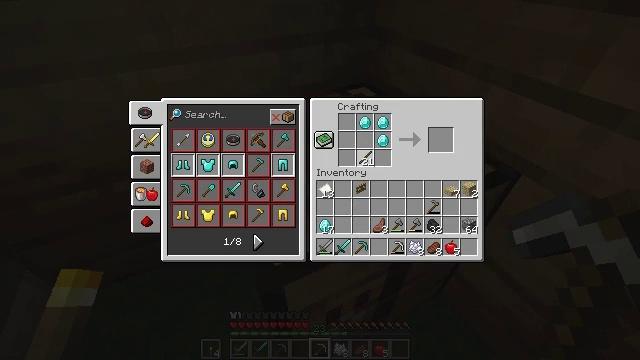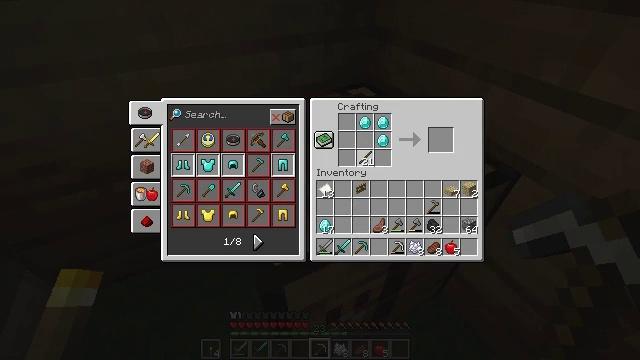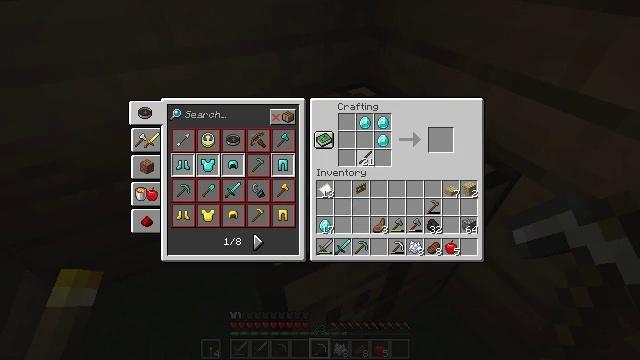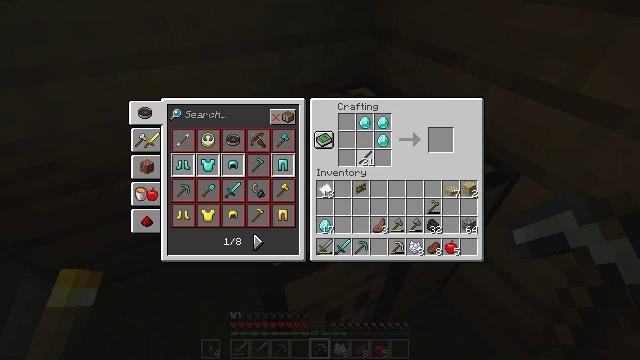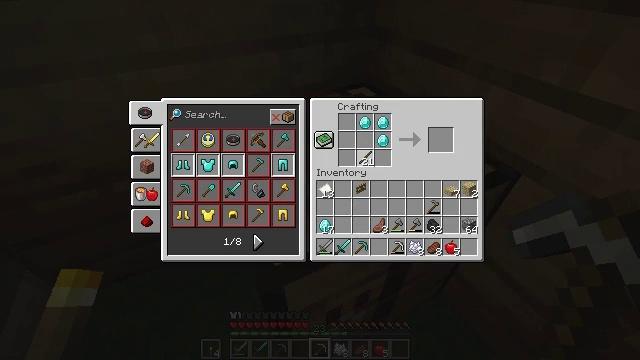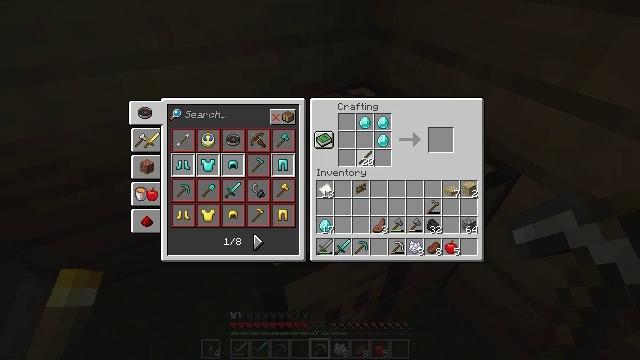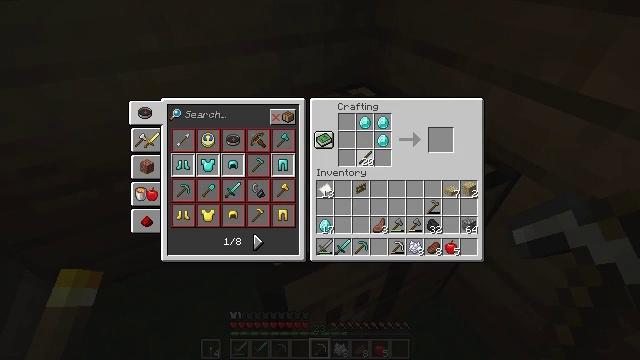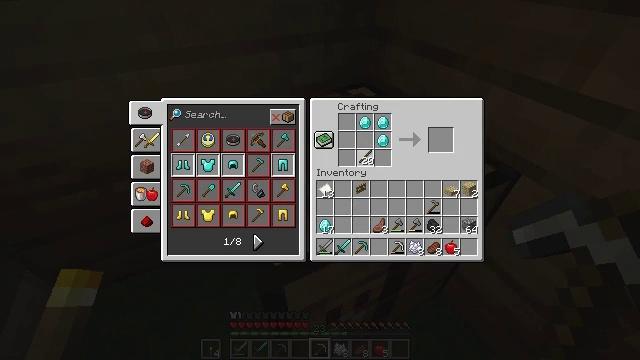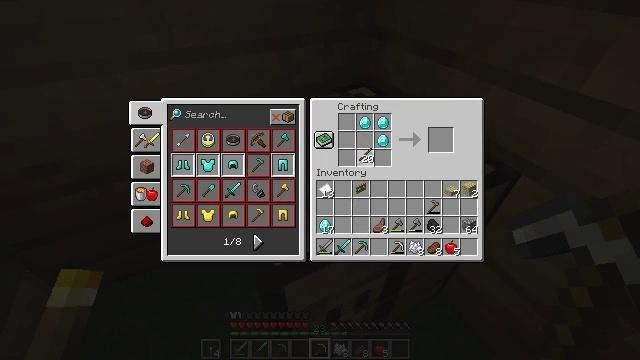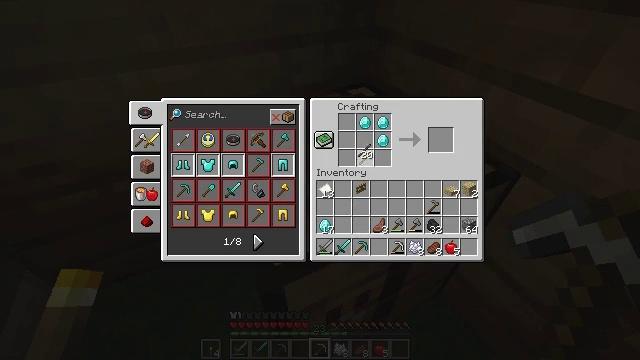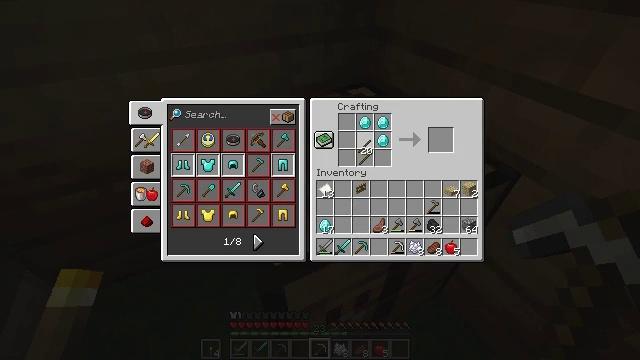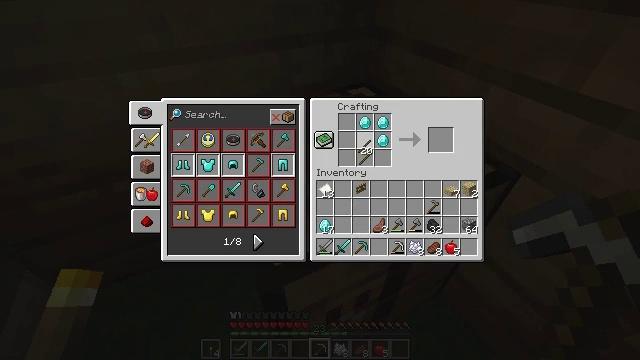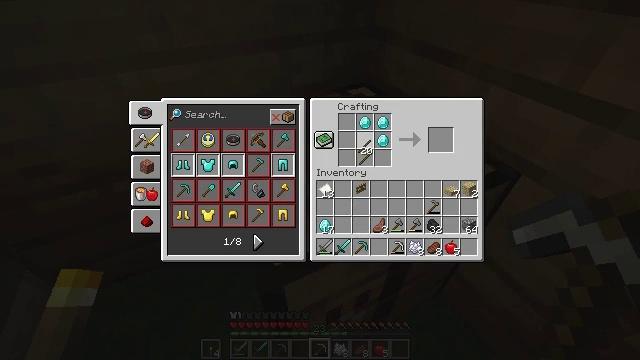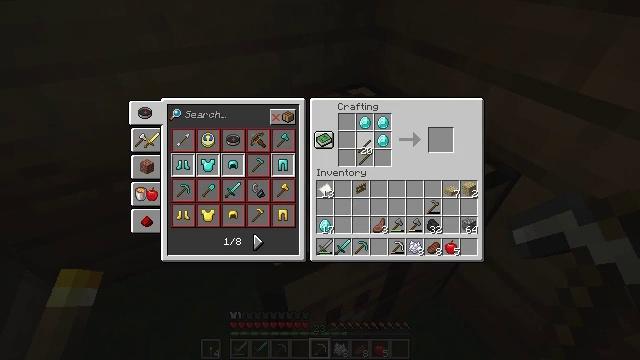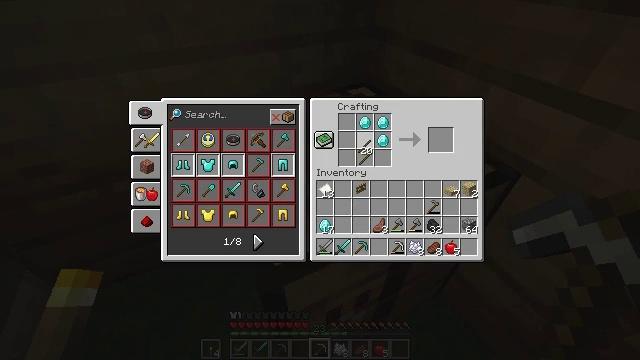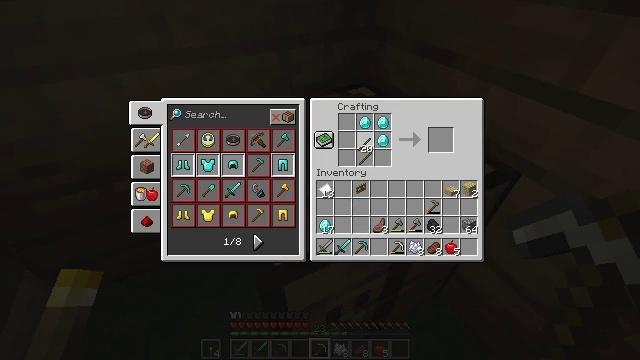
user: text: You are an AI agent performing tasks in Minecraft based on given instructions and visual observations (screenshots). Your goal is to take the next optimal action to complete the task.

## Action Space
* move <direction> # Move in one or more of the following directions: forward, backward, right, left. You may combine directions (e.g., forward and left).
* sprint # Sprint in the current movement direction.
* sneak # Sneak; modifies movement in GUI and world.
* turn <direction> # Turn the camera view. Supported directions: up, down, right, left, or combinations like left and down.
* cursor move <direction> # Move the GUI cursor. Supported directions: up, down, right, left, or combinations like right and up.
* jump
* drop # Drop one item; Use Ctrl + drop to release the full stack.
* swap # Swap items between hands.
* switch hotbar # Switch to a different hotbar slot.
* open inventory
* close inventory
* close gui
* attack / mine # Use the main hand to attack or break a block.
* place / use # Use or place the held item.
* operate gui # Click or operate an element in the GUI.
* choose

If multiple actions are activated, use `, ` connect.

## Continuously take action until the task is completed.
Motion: motion action
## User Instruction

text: Create a diamond axe with diamonds and sticks.
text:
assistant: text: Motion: choose
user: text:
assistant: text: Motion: choose
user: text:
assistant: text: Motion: choose
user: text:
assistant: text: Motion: choose
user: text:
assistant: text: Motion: no_op
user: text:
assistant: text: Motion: no_op
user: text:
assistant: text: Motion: no_op
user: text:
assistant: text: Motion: no_op
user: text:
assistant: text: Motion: no_op
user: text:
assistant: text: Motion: no_op
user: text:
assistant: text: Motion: no_op
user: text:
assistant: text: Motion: no_op
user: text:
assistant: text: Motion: no_op
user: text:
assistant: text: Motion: no_op
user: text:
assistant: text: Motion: no_op
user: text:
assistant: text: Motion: no_op
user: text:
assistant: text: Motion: no_op
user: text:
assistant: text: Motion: choose
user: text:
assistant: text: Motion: choose
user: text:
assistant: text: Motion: choose
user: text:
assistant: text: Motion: no_op
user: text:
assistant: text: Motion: no_op
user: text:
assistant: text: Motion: cursor move down
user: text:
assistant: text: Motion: cursor move down
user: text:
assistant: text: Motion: cursor move down
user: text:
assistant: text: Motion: cursor move down
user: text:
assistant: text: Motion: no_op
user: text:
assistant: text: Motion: no_op
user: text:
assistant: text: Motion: no_op
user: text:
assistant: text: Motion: no_op